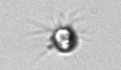
Label: Balanion